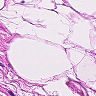
Metastatic tissue present: no